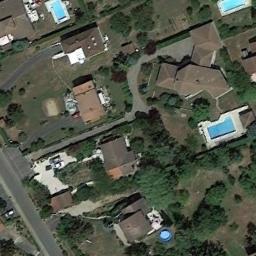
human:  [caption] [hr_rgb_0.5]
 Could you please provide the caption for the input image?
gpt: The medium residential area has some houses and trees on the grass and some of the houses have swimming pools .

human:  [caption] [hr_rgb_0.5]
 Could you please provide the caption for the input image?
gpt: The serene medium residential is on the grass next to some trees and road .

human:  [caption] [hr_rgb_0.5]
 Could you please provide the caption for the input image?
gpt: There are many buildings of different shapes and sizes in medium residential area .

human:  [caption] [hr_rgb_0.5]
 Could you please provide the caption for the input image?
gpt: There are several roads next to the medium-sized residential area .

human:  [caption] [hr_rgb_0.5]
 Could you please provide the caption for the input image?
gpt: There are some brown buildings and swimming pools on the medium residential area .